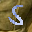
Label: 5